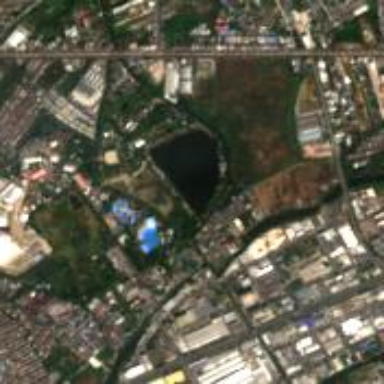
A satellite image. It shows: Theme park.